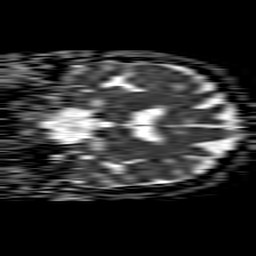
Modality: ADC
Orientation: coronal
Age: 84
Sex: female
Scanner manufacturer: philips
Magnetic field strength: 1.5 T
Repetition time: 4.6 s
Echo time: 0.08631 s